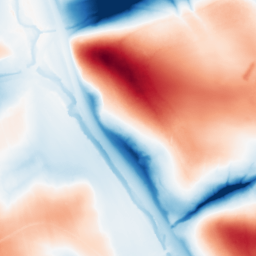
Category: classical
Decomposition family: gaussian_anisotropic
Decomposition parameters: sigma_x: 10
sigma_y: 50
Upsampling method: linear_exact
Upsampling parameters: scale: 4
Upsampling scale: 4